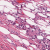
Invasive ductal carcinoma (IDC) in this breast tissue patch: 0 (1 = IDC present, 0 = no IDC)